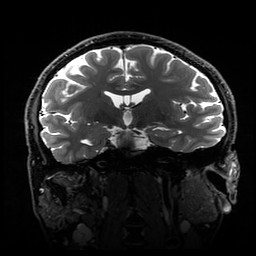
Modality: T2w
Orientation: coronal